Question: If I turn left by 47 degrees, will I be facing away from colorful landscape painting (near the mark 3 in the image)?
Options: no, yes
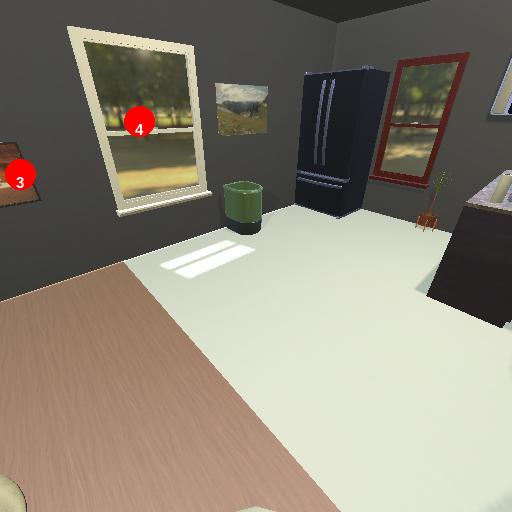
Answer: no